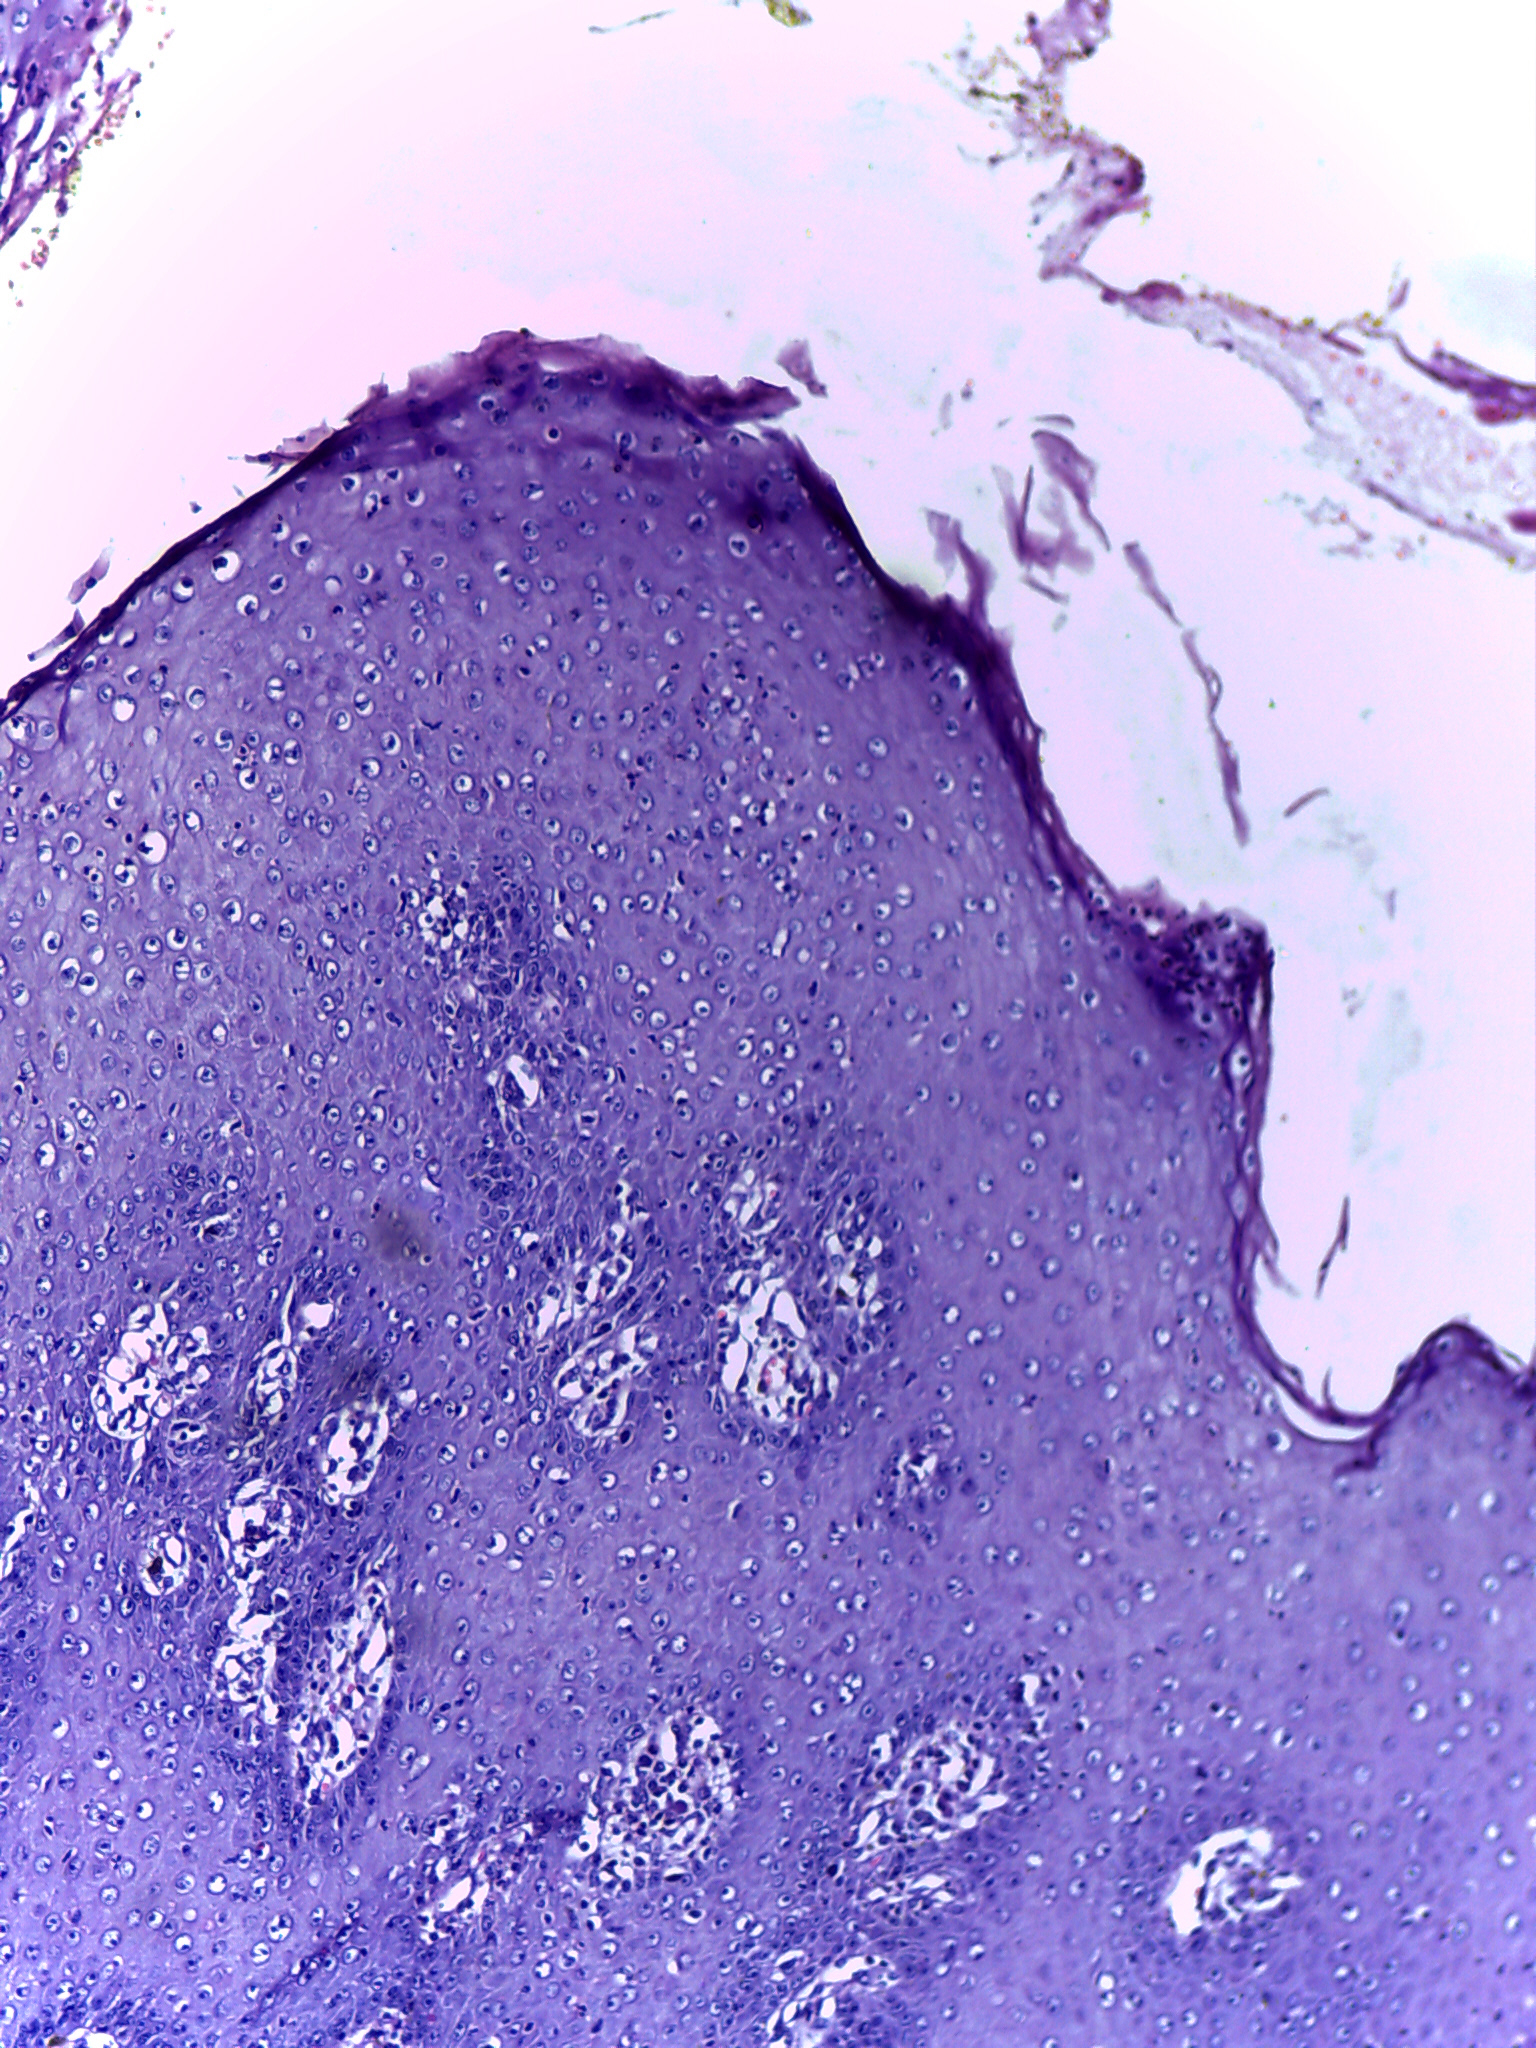
Diagnosis: OSCC